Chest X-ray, PA view. Patient: 44 years old, sex M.
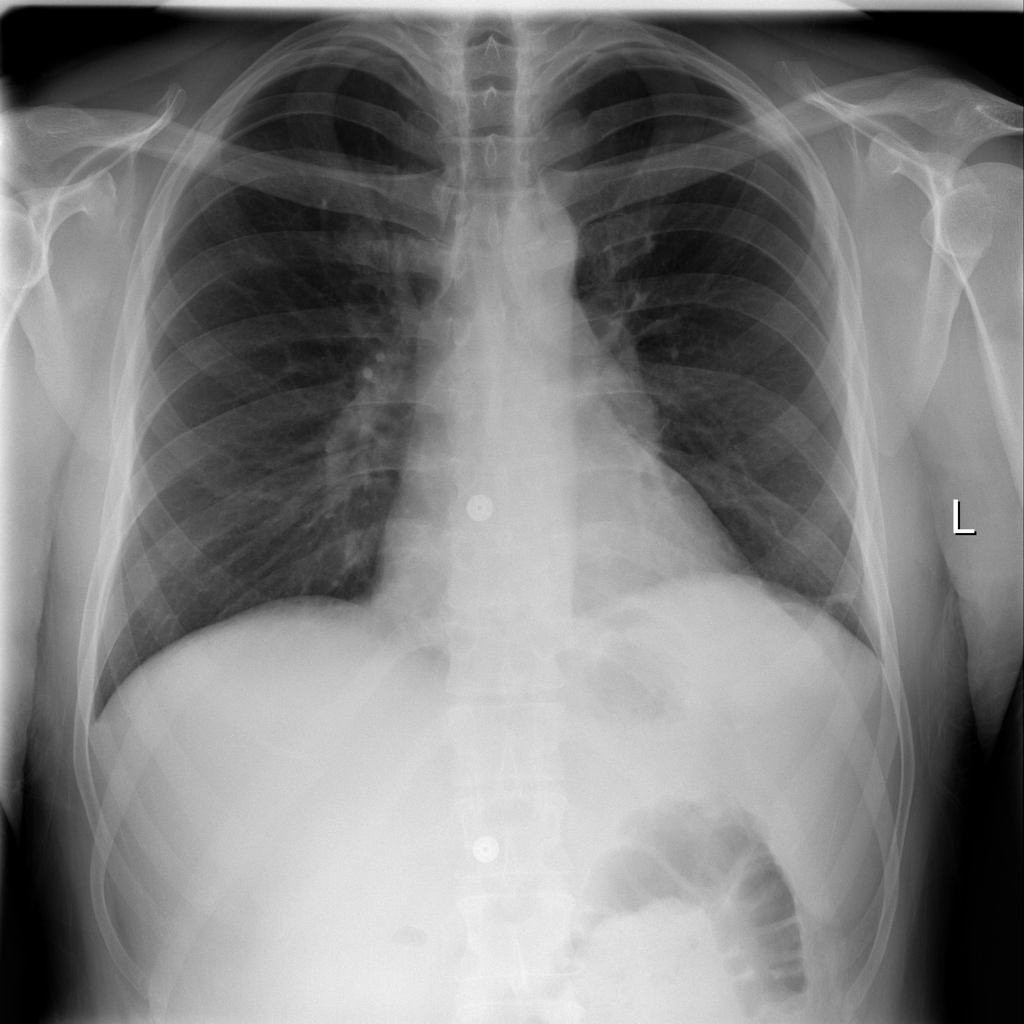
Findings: Atelectasis, Mass